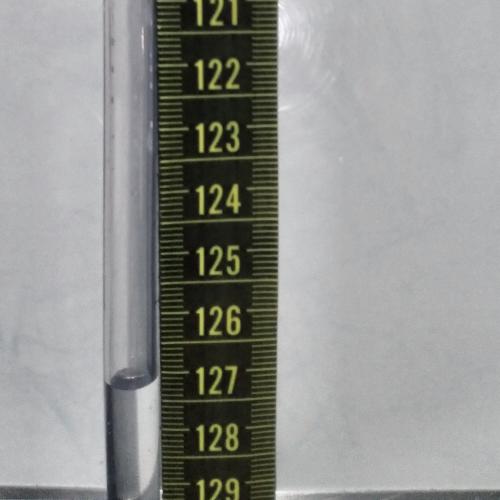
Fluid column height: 127.0 cm